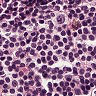
Metastatic tissue present: no